Question: I'm a beginner in swift. I want to draw a shadow behind my View in a 'UITableViewCell' but when I add the following code :
'''
func doTheWork(statutOfCard : statut){
switch statutOfCard {
case .selectPicture:
cardViewHeightCon.constant = 300
if ShadowLayerCard == nil{
self.addCardShadow()
}
case .modifyPicture:
cardViewHeightCon.constant = 400
if ShadowLayerCard == nil{
self.addCardShadow()
}
default:
cardViewHeightCon.constant = 300
if ShadowLayerCard == nil{
self.addCardShadow()
}
}
}
func addCardShadow(){
let shadowLayer = CAShapeLayer()
ShadowLayerCard = shadowLayer
shadowLayer.path = UIBezierPath(roundedRect: CGRect(0, 0, widthOfDevice! - (widthMarginConstraint*2), cardViewHeightCon.constant), cornerRadius: 10).cgPath
shadowLayer.fillColor = UIColor(rgb: 0x00ff33).cgColor
shadowLayer.shadowPath = shadowLayer.path
shadowLayer.shadowColor = UIColor.black.cgColor
shadowLayer.shadowRadius = 5
shadowLayer.shadowOpacity = 0.2
shadowLayer.shadowOffset = CGSize(width: 0, height: 0)
cardView.layer.insertSublayer(shadowLayer, at: 0)
}
'''
the shadow appears in the 'UITableViewCell' but when I scroll down, this produces a visual bug like this:

I think that the shadow is drawn before the height of the 'cardView' was updated, but how can I fix this problem? And if I need to add another component like a picture programmatically, can I write this in the 'doTheWork' function? Or will this produce a bug again?
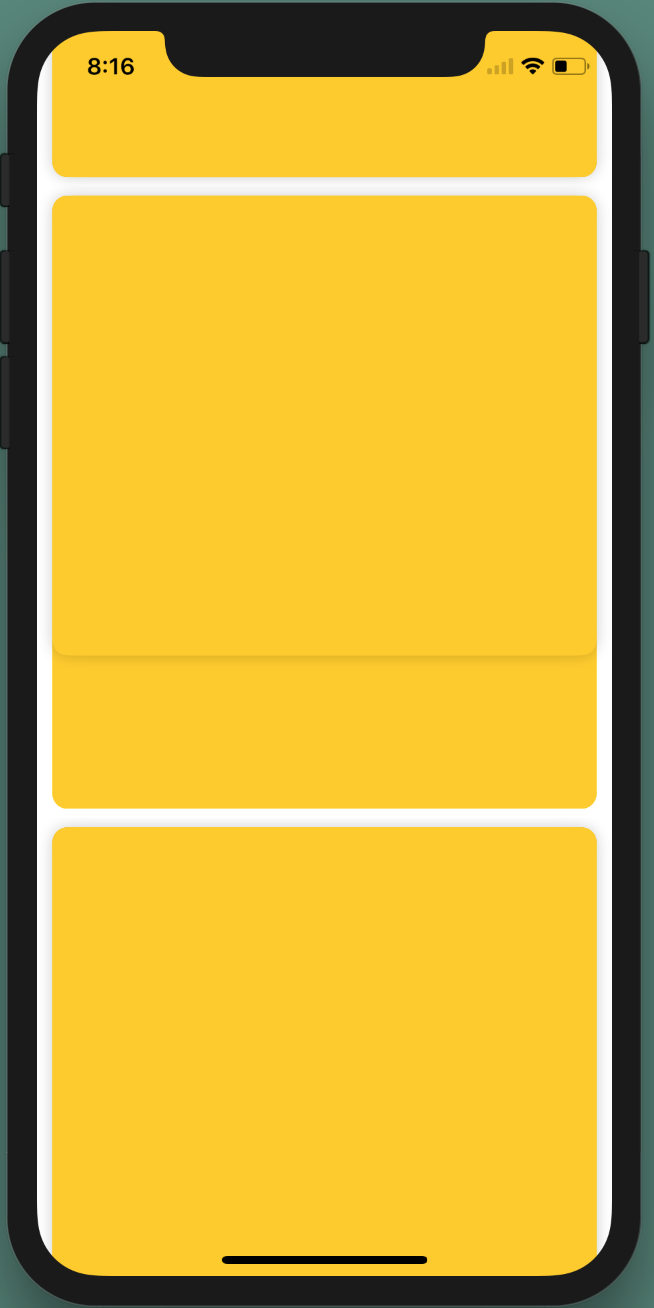
Answer: Add shadow to 'cardView.layer' and do it once when the cell created. You might need another view to hold your image with rounded corners, because you will need to set clip to bound true for corners.
'''
func addCardShadow(){
let shadowLayer = cardView.layer
shadowLayer.shadowColor = UIColor.black.cgColor
shadowLayer.shadowRadius = 5
shadowLayer.shadowOpacity = 0.2
shadowLayer.shadowOffset = CGSize(width: 2, height: 2)
}
'''